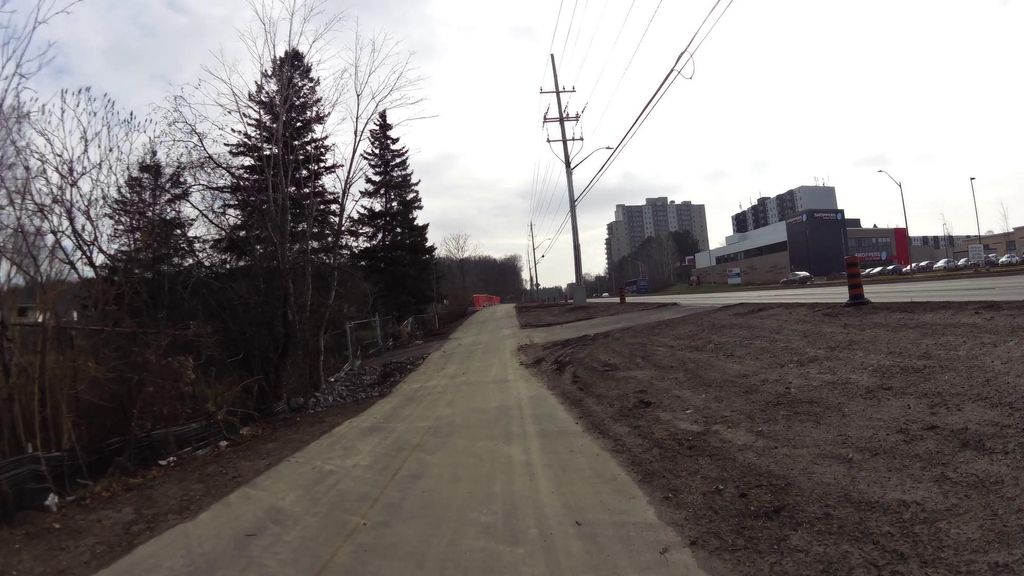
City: kitchener-waterloo